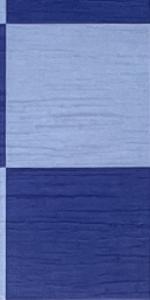
Label: Empty